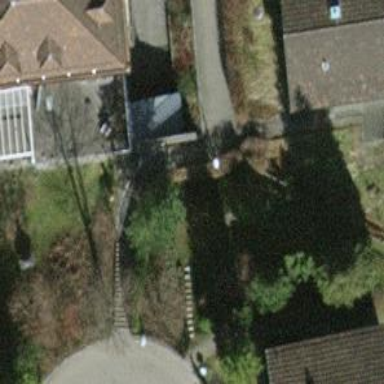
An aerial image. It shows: Road with steps.